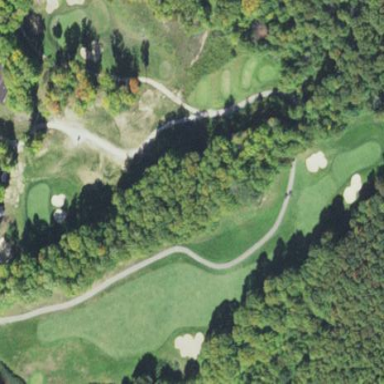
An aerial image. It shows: Rough area on grassy golf course.